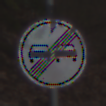
Verkehrszeichen: EndeUeberholverbot
Umgebung: Outdoor, Nature
Tageszeit: Midday
Wetter: Overcast
Licht: Natural
Jahreszeit: Autumn
Kontrast: LowContrast